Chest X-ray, PA view. Patient: 63 years old, sex M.
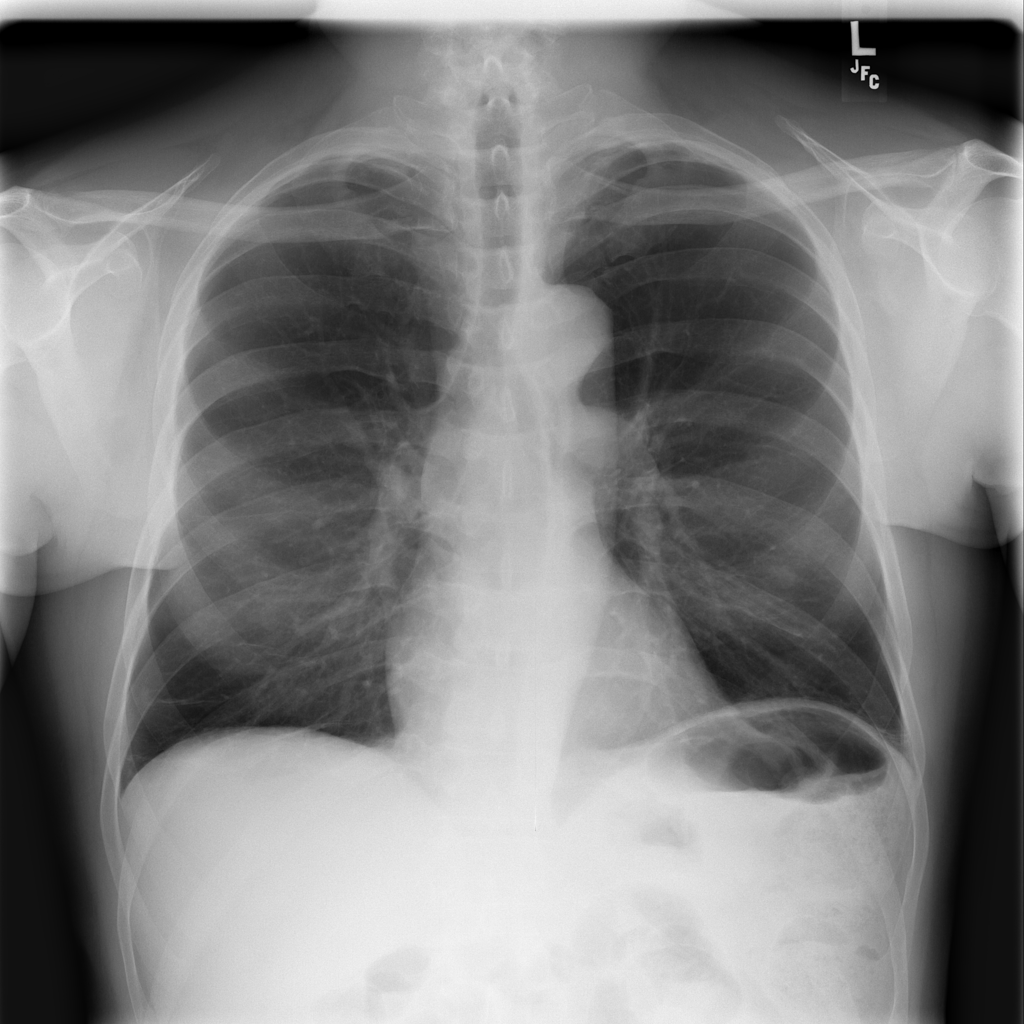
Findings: Atelectasis